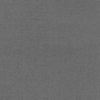
Label: dusty